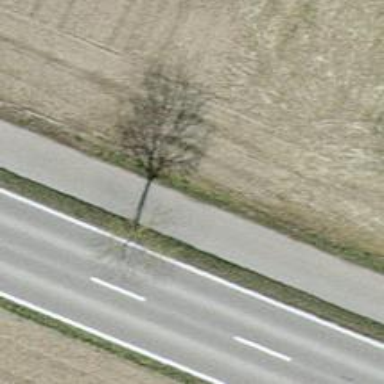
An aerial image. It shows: Deciduous tree with broadleaved leaves.